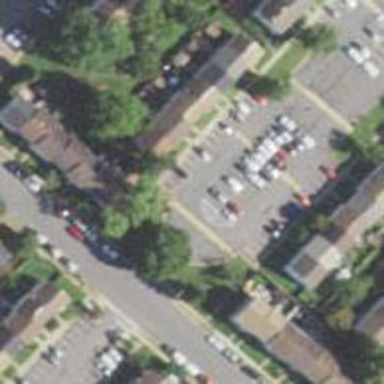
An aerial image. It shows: Residential road with asphalt surface and separate sidewalk.